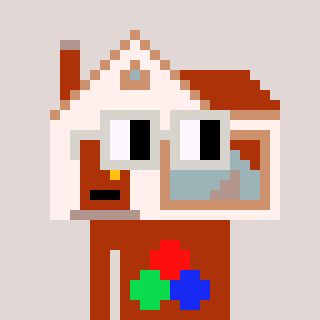
a pixel art character with square light gray glasses, a house-shaped head and a hotbrown-colored body on a warm background